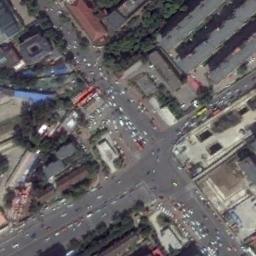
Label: intersection